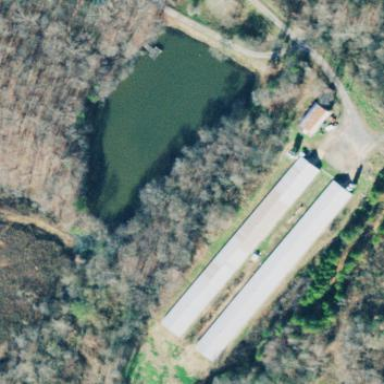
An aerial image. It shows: Farm auxiliary building.